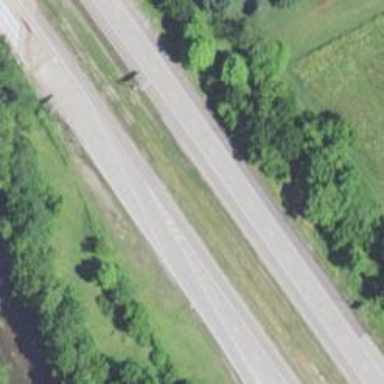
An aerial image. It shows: Rest area on the road.